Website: crate-barrel
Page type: billing-address
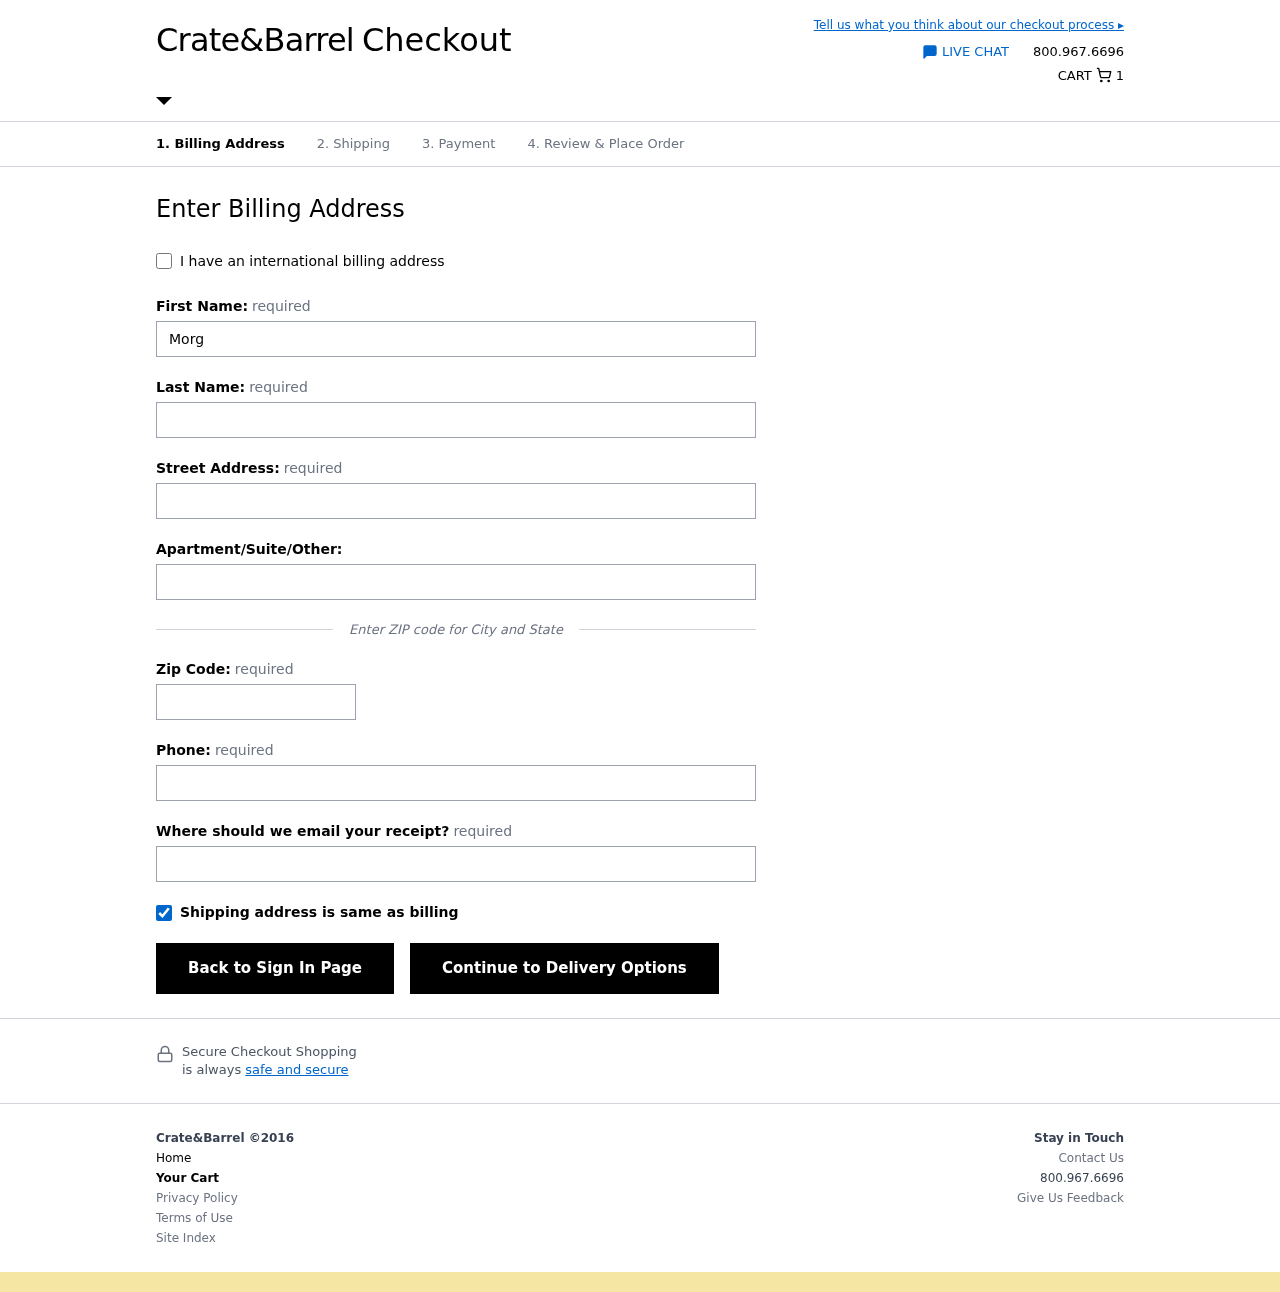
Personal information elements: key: PII_EMAIL
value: morgan.wagner@gmail.com
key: PII_FIRSTNAME
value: Morgan
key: PII_LASTNAME
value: Wagner
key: PII_PHONE
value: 7544249135
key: PII_POSTCODE
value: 73373
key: PII_STREET
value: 66398 Friedman Track
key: PII_STREET2
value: Apt. 486
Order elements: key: ORDER_NUM_ITEMS
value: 1